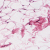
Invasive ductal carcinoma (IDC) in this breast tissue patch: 0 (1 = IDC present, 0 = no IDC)